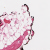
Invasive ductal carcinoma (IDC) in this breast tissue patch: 0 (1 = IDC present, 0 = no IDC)